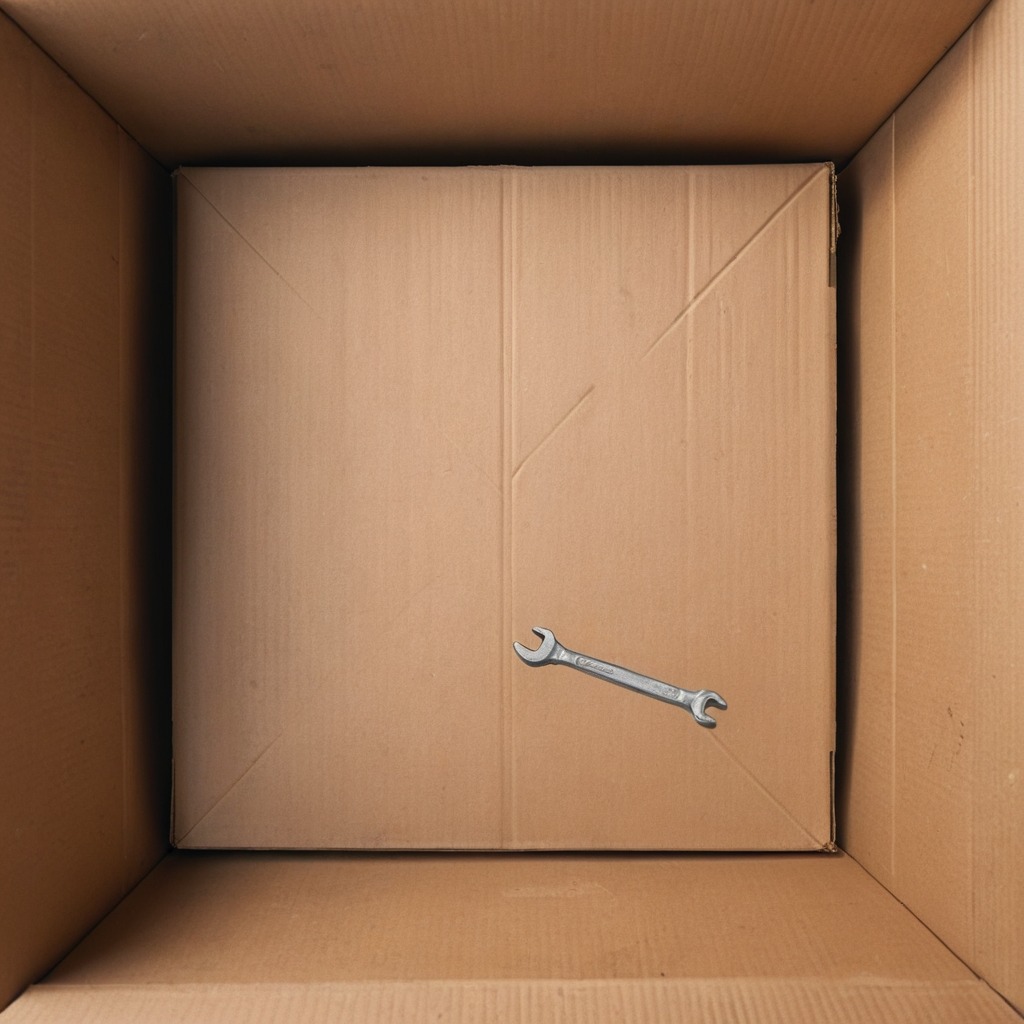
An wrench is lying on the clean dry cardboard box surface in an outdoor workshop during daytime bright natural light soft shadows slightly creased but